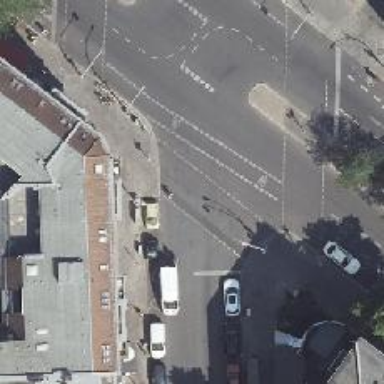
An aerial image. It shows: Road crossing with traffic signals and right kerb extension.